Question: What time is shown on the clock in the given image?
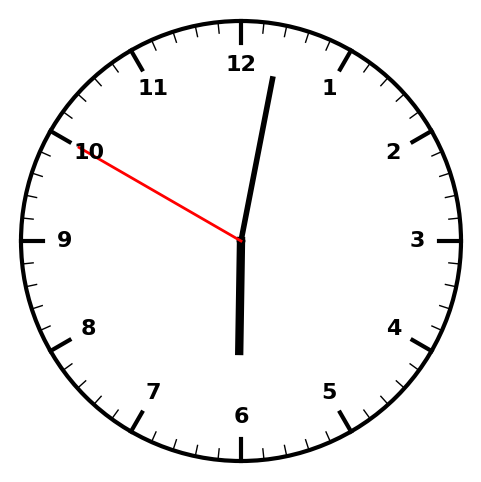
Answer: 06:01:50